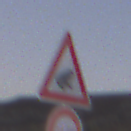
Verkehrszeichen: AmphibienwanderungLinks
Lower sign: Ueberholverbot
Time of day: Dusk
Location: Outdoor (Nature)
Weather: Clear
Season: NotSpecified
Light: Natural